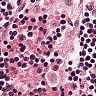
Metastatic tissue present: no